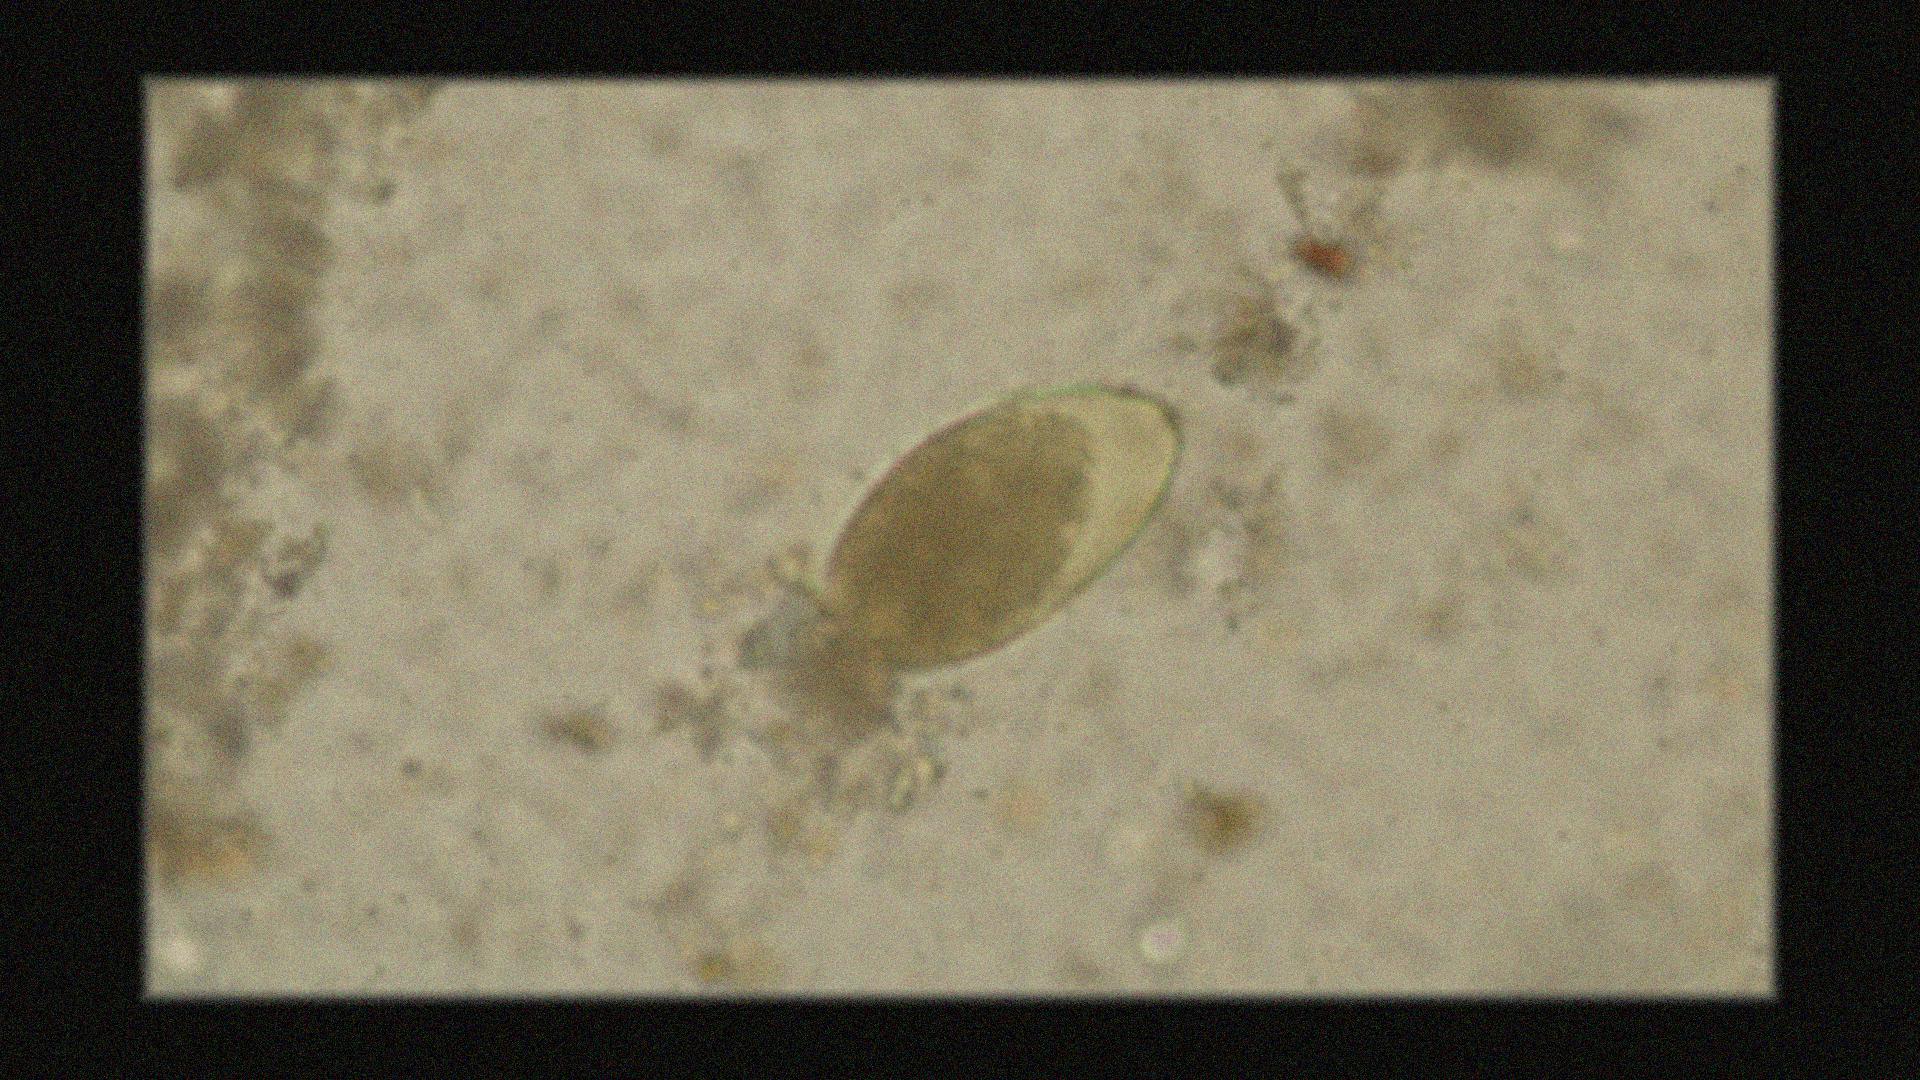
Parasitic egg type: Fasciolopsis buski